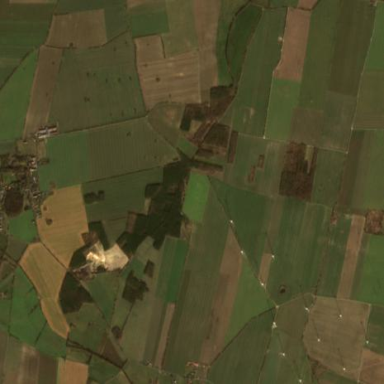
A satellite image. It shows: Picturesque farmland scene.